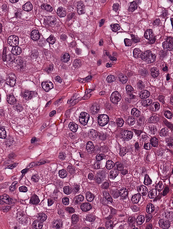
Tumor epithelial tissue: yes
Tumor-associated stroma tissue: yes
Normal tissue: no